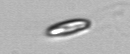
Label: Chrysochromulina